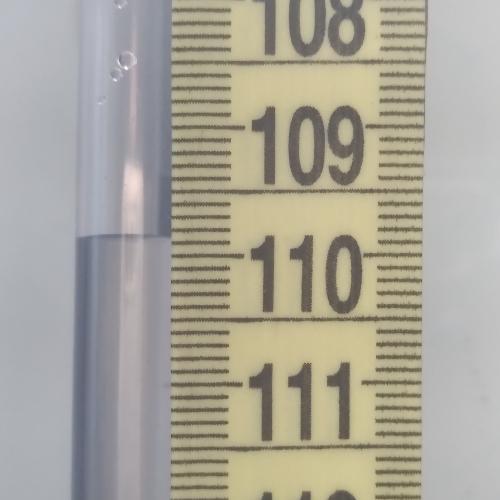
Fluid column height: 109.9 cm